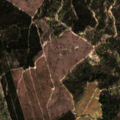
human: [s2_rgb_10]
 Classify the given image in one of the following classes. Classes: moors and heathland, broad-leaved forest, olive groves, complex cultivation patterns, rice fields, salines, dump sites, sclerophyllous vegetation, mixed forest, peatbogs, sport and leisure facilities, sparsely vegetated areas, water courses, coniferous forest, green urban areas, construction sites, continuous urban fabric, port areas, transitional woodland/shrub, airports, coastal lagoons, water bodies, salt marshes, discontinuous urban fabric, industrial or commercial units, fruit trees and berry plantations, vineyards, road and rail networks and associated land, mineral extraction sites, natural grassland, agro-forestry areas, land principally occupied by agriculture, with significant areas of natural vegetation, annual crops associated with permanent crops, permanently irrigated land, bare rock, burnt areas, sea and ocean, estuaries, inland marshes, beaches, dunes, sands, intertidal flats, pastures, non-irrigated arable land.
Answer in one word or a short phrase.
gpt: agro-forestry areas, broad-leaved forest, mixed forest